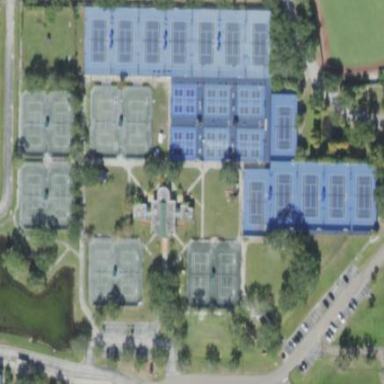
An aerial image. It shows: Sports center offering tennis and pickleball facilities on leisure land.